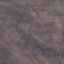
Land use / land cover class: HerbaceousVegetation